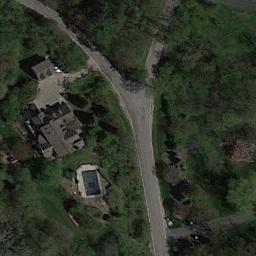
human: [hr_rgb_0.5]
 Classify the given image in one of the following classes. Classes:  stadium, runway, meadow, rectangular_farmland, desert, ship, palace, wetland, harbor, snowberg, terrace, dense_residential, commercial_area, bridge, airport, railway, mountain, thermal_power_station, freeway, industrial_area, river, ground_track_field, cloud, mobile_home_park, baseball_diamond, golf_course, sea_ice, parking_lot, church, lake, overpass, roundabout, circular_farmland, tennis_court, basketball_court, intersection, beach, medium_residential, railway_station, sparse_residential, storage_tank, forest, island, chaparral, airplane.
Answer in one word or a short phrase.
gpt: sparse_residential